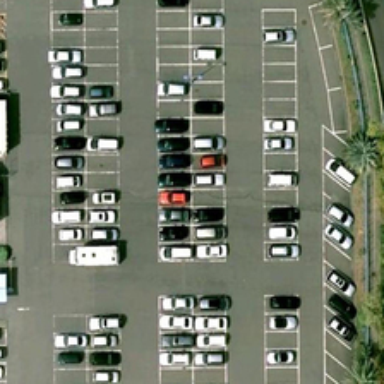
Many cars are parked near a road and several green trees .